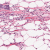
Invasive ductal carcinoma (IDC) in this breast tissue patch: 1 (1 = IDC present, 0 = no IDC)